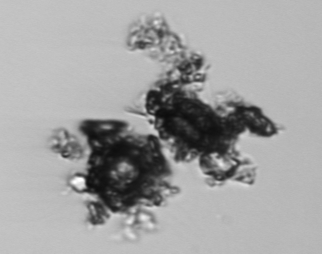
Label: Thalassiosira_TAG_external_detritus